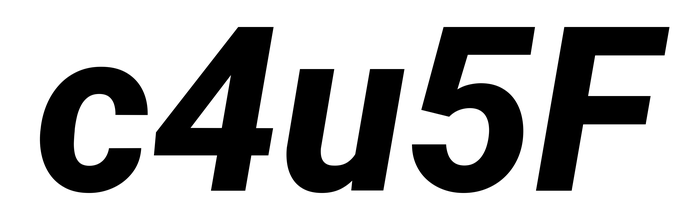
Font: Roboto-Italic_ExtraBold_Italic